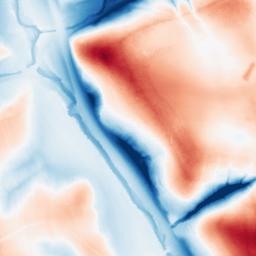
Category: trend_removal
Decomposition family: local_polynomial
Decomposition parameters: window_size: 101
degree: 2
Upsampling method: lanczos
Upsampling parameters: scale: 4
Upsampling scale: 4